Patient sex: M
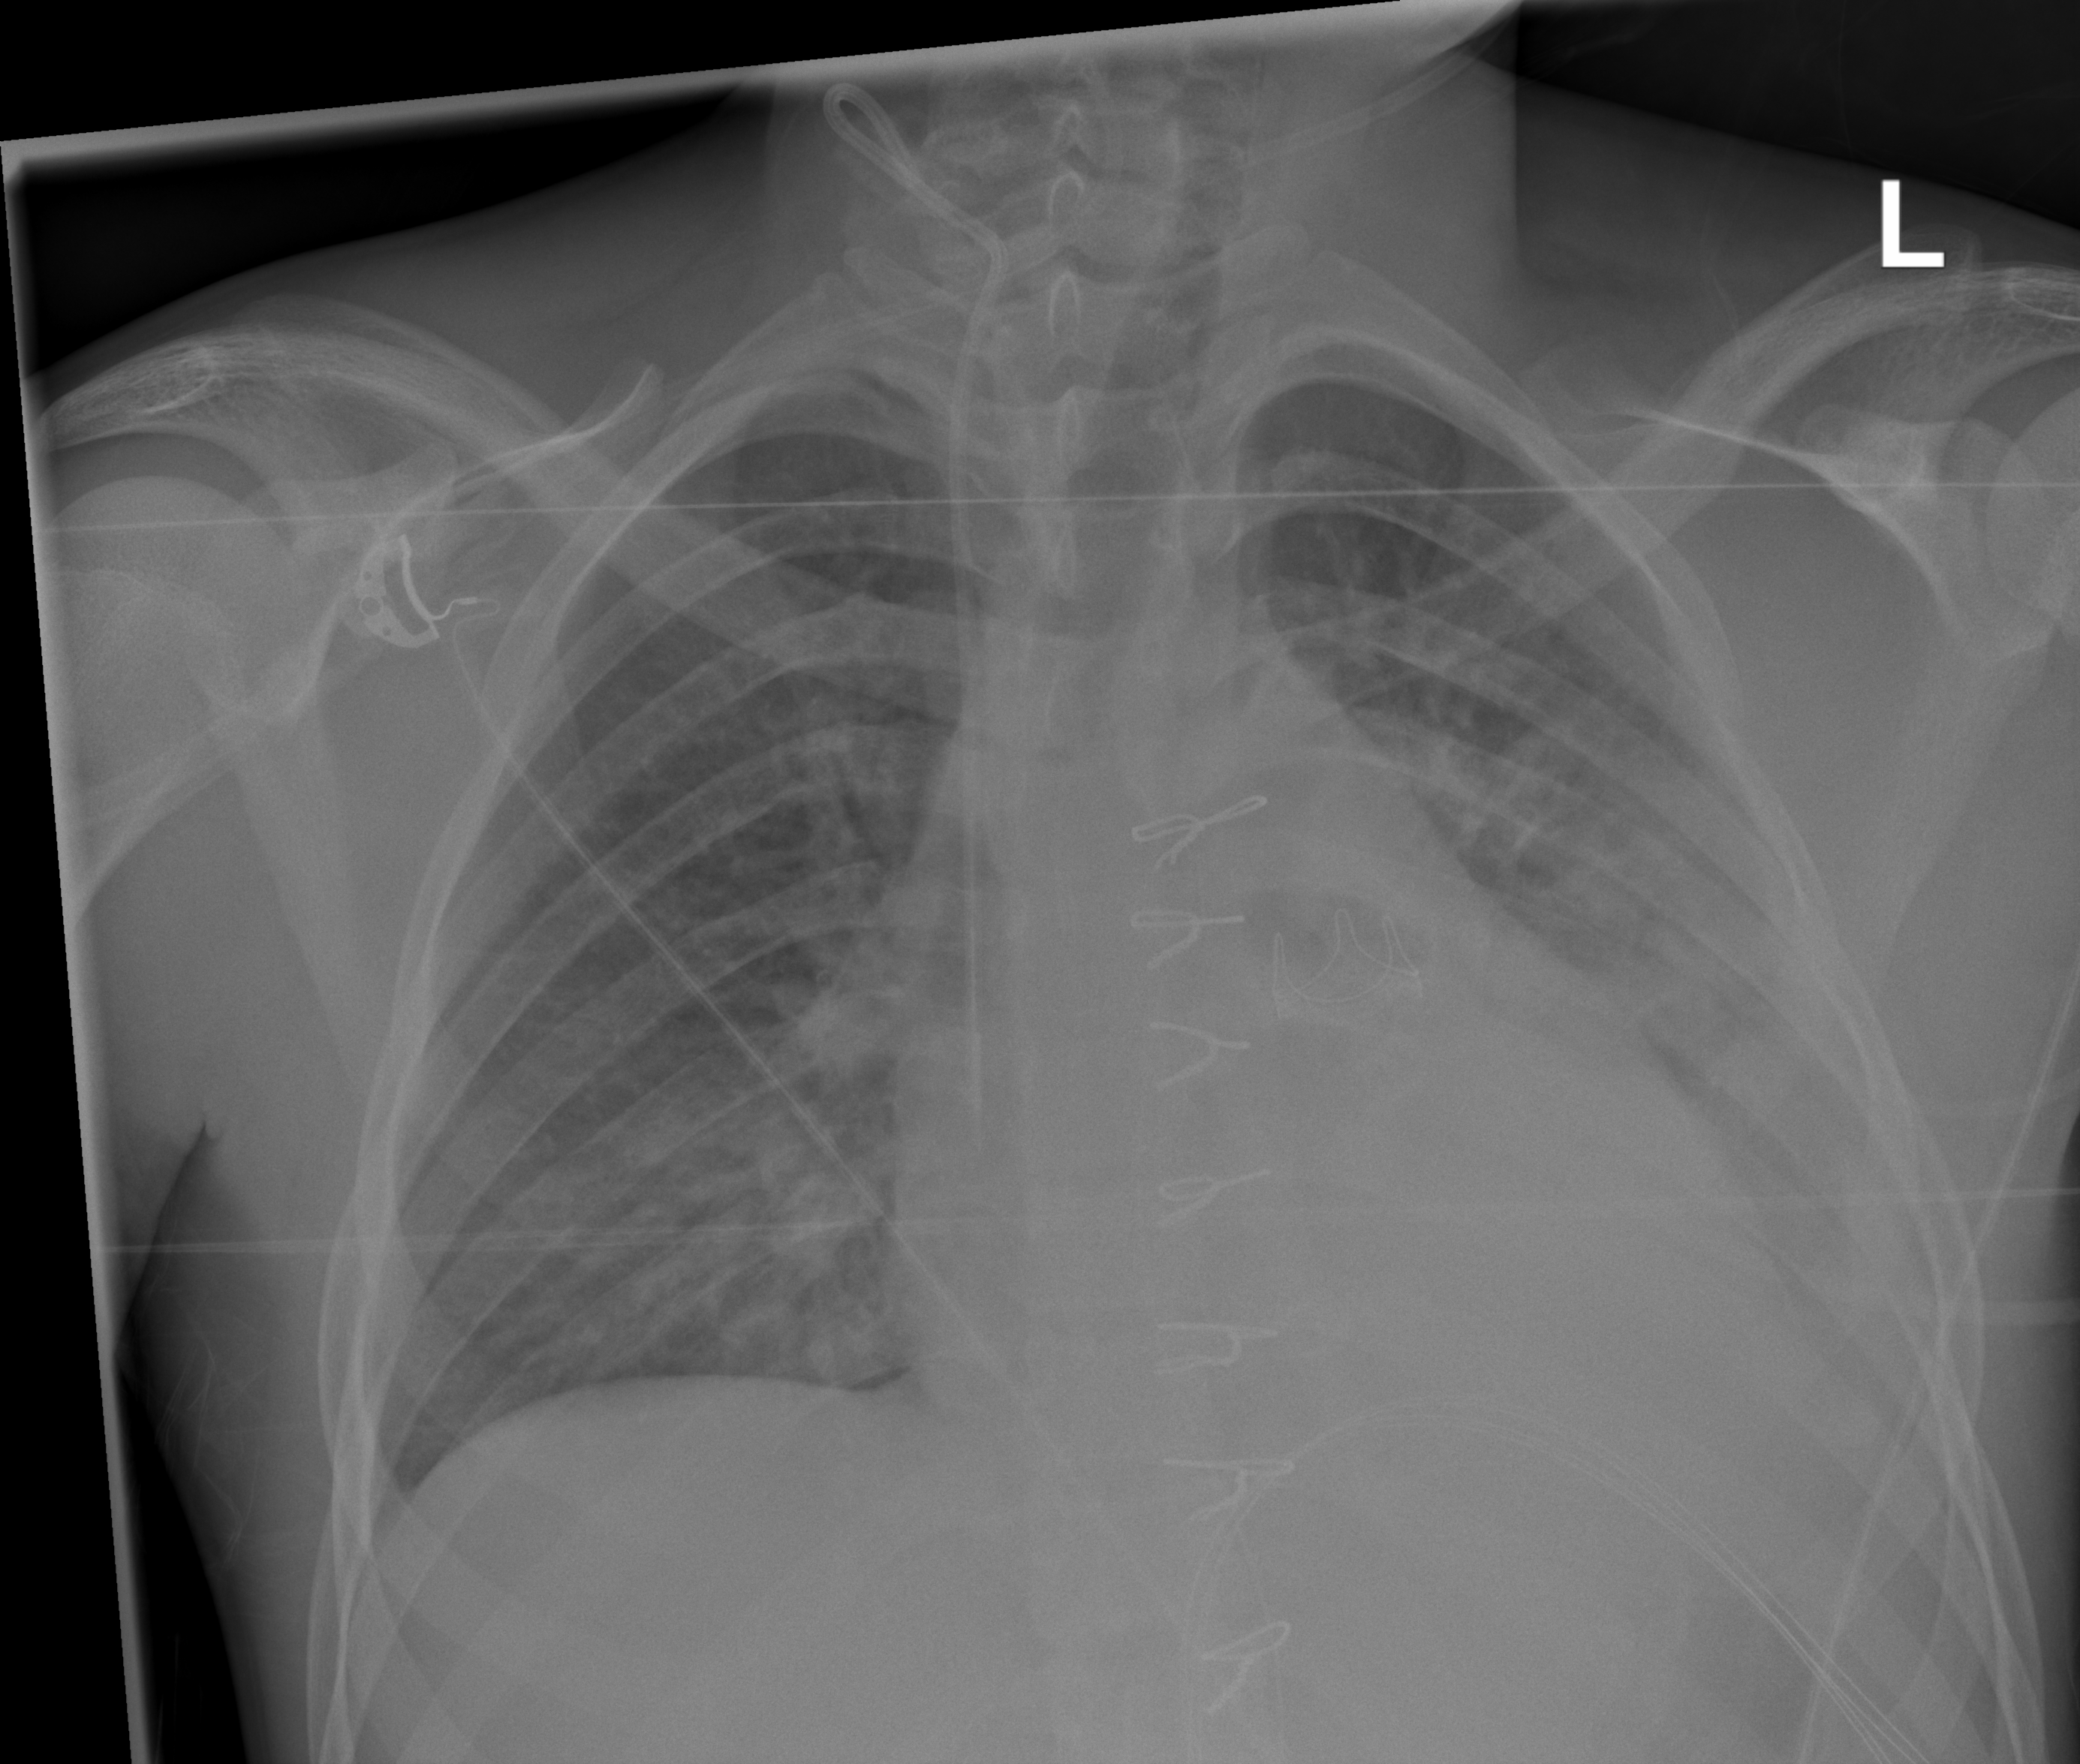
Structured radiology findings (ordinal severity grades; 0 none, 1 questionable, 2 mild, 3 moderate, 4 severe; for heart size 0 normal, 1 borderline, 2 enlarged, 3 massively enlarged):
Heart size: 0
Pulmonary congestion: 0
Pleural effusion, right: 0
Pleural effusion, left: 2
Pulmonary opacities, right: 2
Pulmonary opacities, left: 1
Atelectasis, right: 1
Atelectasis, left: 2